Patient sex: F
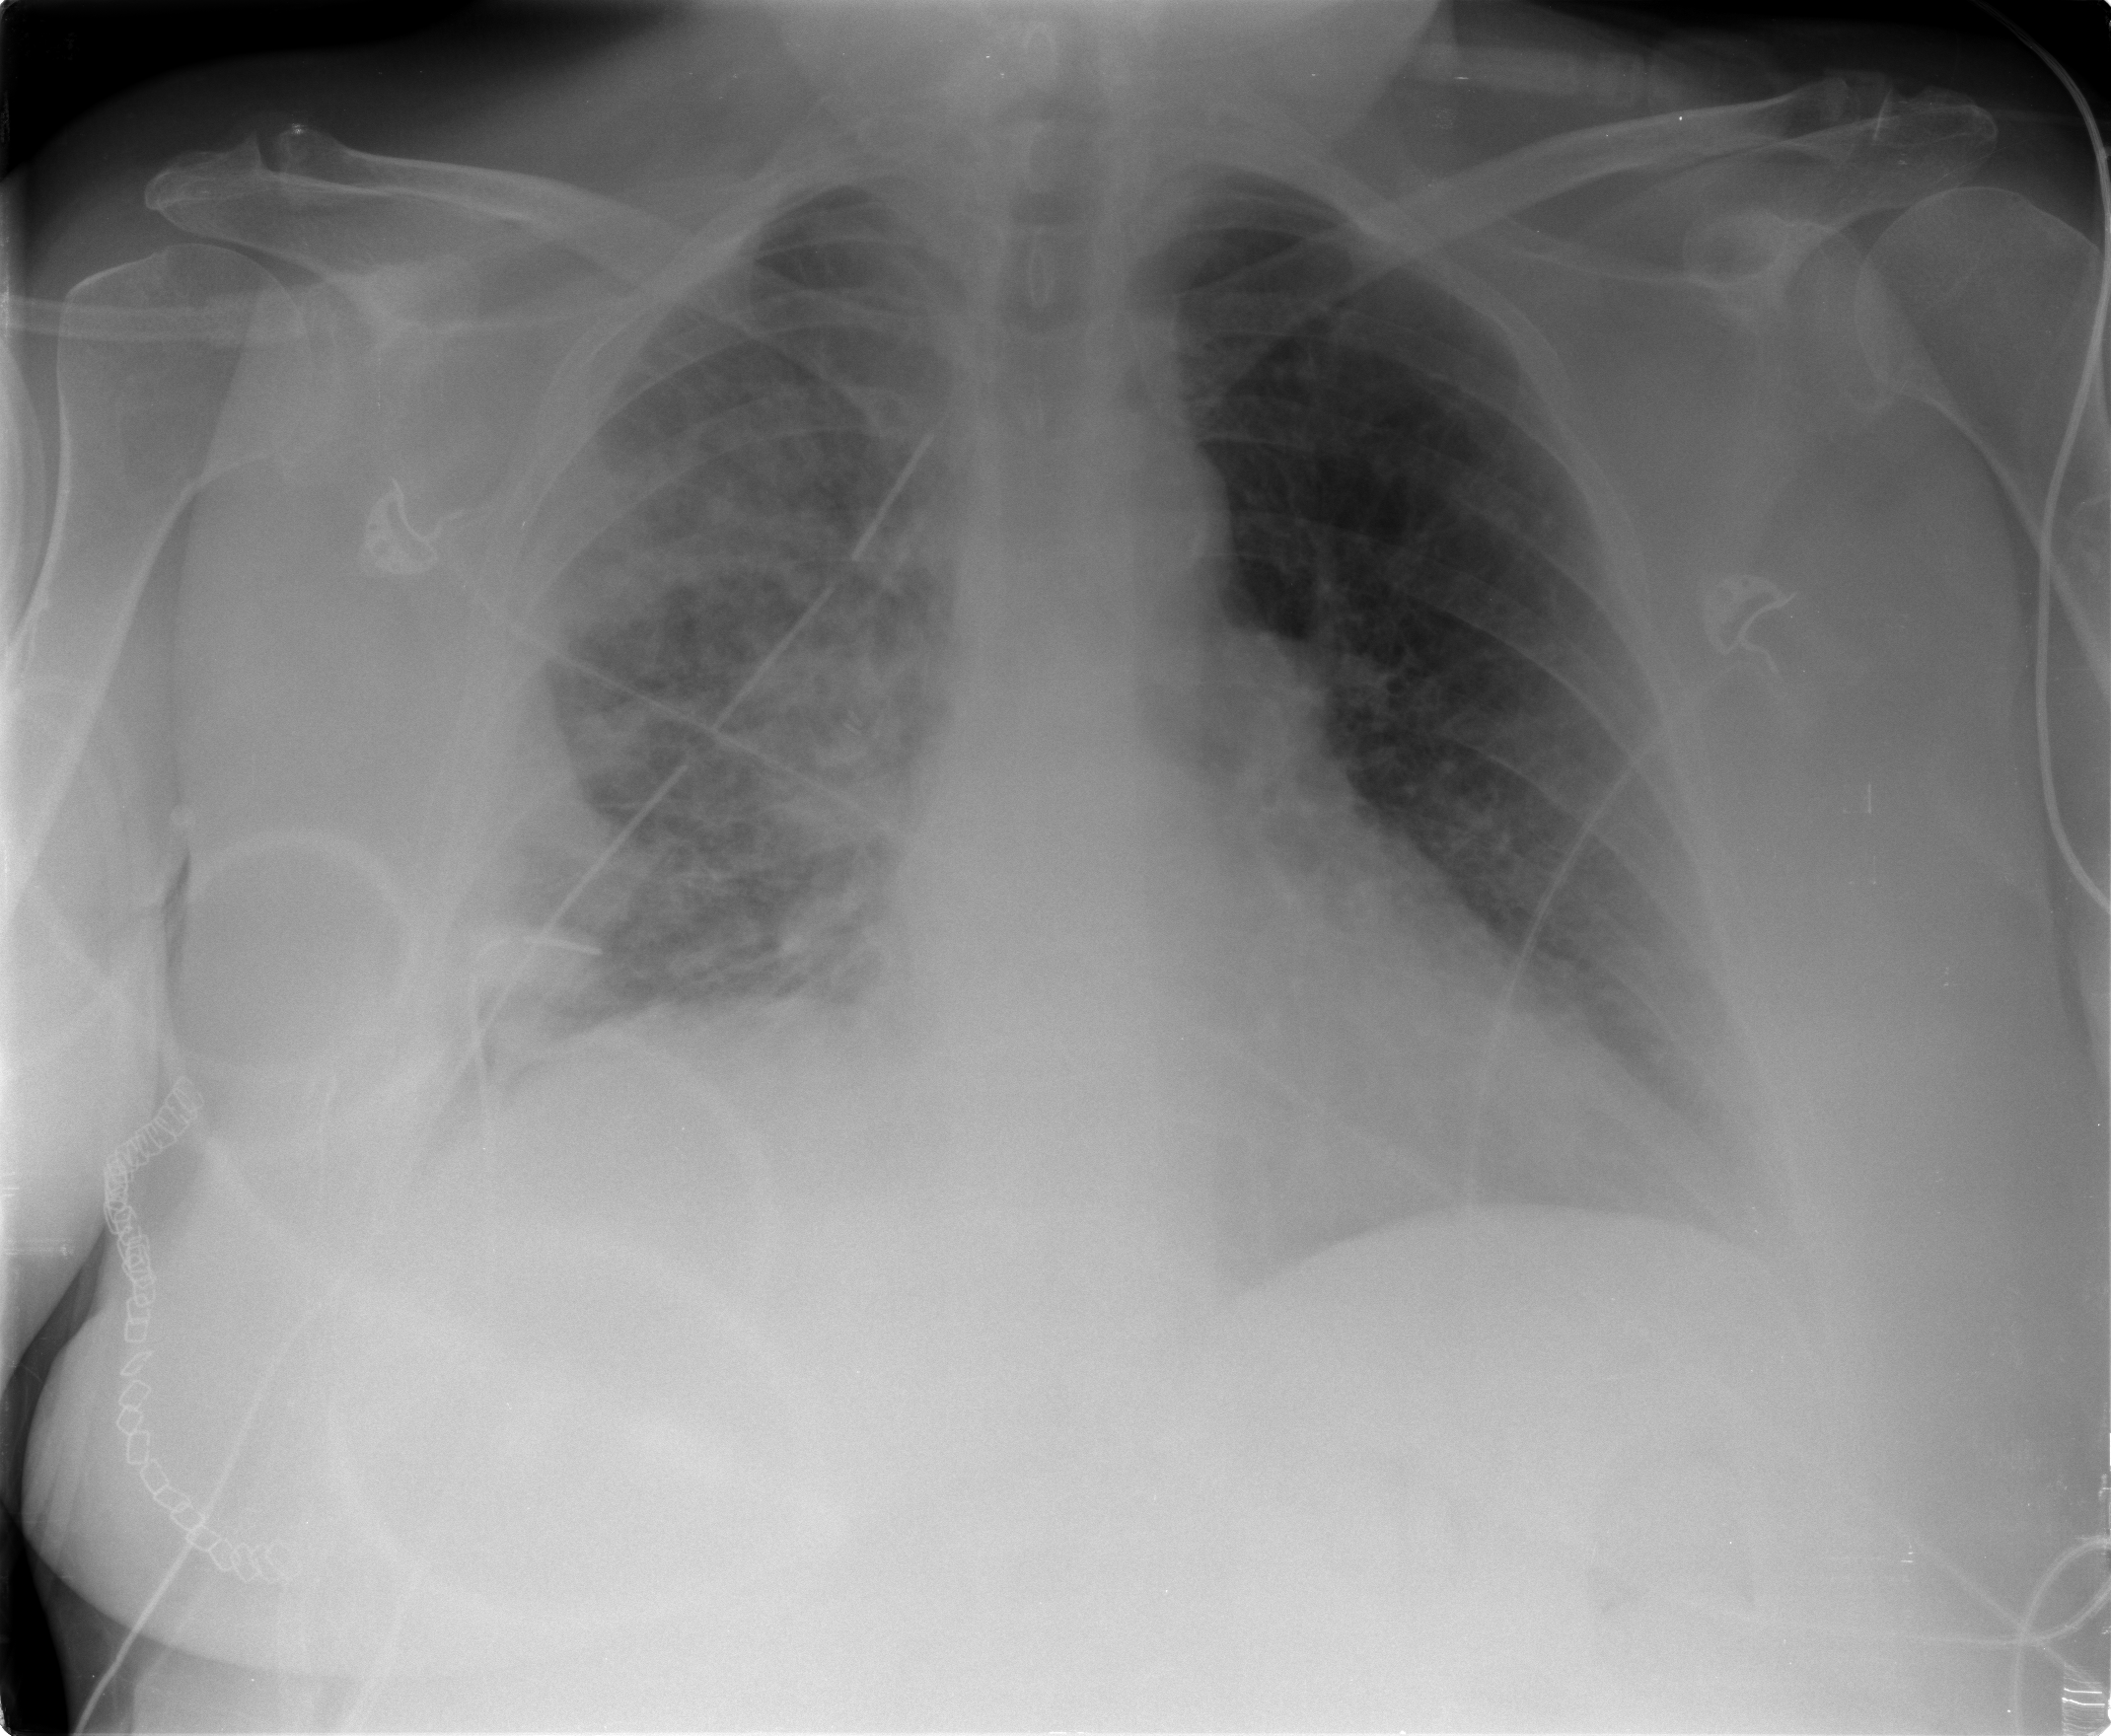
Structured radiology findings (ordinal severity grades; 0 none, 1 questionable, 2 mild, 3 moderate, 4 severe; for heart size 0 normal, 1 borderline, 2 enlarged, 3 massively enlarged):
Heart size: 2
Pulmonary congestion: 2
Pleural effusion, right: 2
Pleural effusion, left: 1
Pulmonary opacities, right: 2
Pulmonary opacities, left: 0
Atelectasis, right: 2
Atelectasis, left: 0